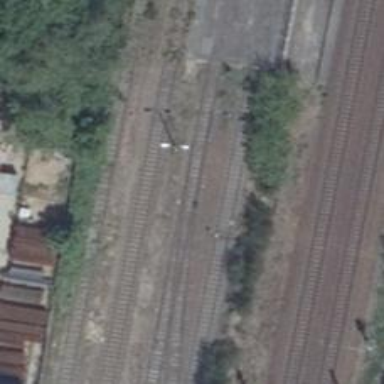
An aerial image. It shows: Railway siding for service.